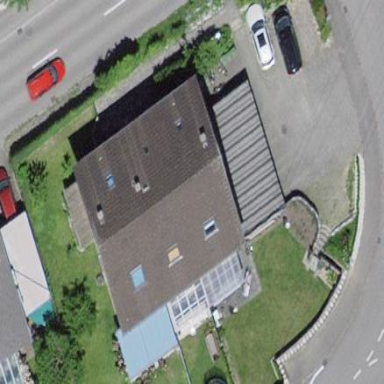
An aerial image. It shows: Terrace building.